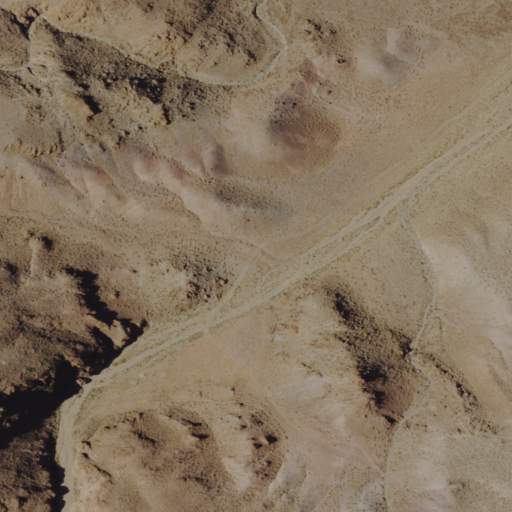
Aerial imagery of valley in Nevada named Paint Rock Canyon containing only shrub